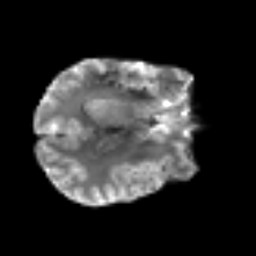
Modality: T2w
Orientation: axial
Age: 50
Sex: male
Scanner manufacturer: siemens
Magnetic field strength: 3 T
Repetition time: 6.1 s
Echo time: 0.101 s